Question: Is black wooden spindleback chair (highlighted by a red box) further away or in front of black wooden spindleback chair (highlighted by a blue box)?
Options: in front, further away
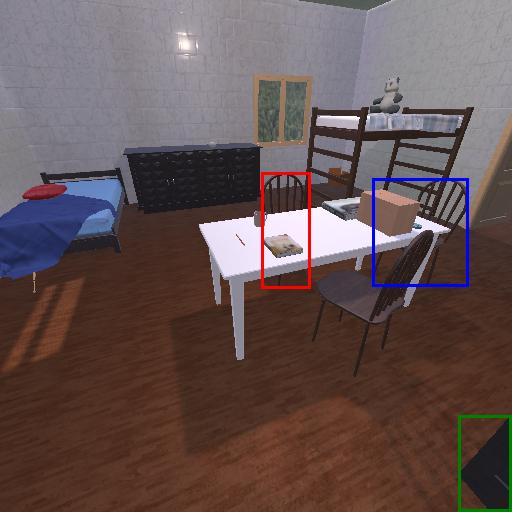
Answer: in front